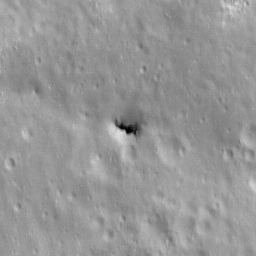
Pit: Stevinus 2
Host crater: Stevinus
Host type: impact_melt
Lunar coordinates: latitude -32.483, longitude 54.572